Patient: sex M, age 45
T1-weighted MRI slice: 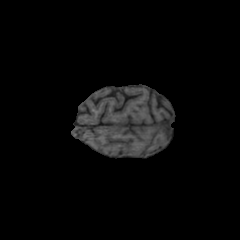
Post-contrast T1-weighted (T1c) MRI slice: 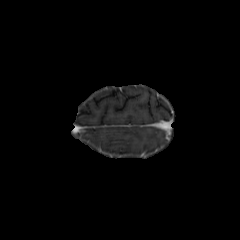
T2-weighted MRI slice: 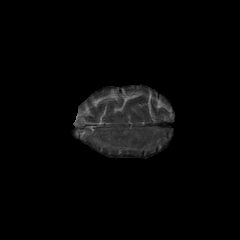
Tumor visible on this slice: no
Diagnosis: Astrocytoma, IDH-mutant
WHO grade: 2